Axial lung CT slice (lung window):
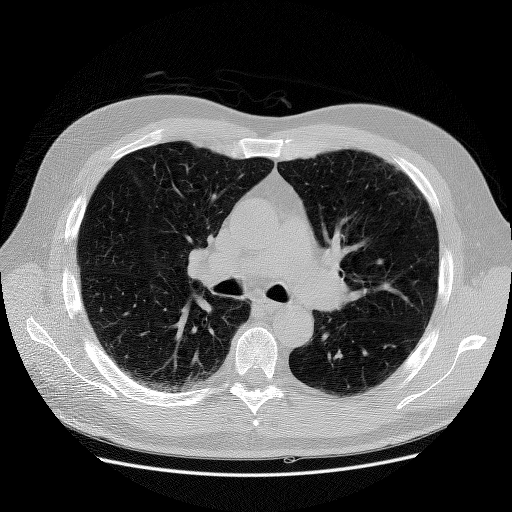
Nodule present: no